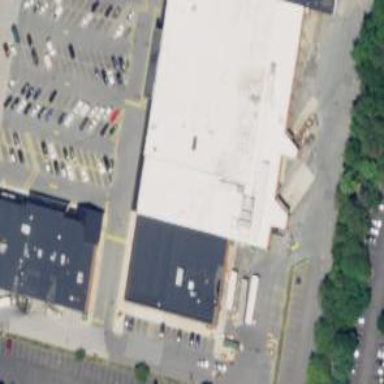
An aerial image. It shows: Retail building housing supermarket.